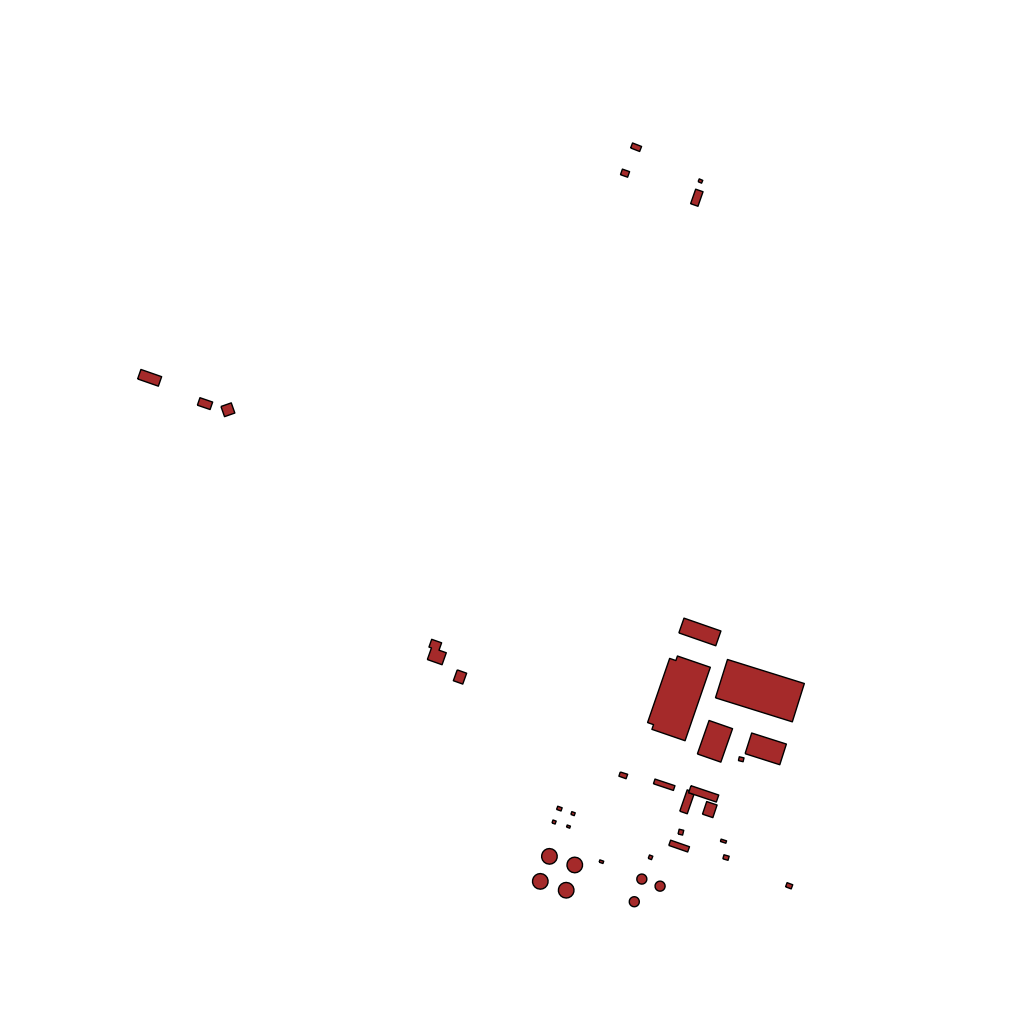
Tags: overhead vector_map, recreation, special, individual_rise, density_1, Facility, 1.0 km²